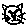
Label: cat